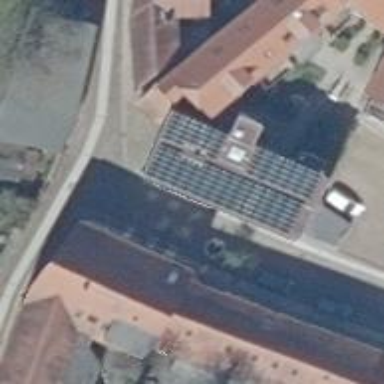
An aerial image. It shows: Solar photovoltaic panel generating electricity through small installation.